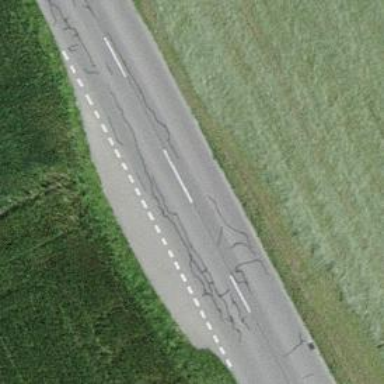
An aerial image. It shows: Secondary road.